Field crop: maize
Growth stage: 2
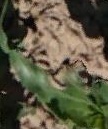
Species: maize